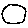
Label: circle